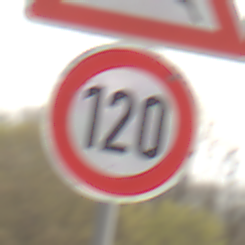
Verkehrszeichen: Geschwindigkeit120
Zusatzzeichen oben: WildwechselRechts
Umgebung: Outdoor, Suburban
Tageszeit: MorningAfternoon
Wetter: Overcast
Licht: Natural
Jahreszeit: NotSpecified
Kontrast: LowContrast